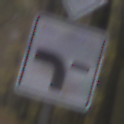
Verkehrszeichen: VerlaufVorfahrtsstrasse6
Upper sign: Vorfahrtsstrasse
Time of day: MorningAfternoon
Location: Outdoor (Nature)
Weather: Overcast
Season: Autumn
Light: Natural